Question: I'm trying to use an Ajax post to return a list of provinces from xml when a country is selected.
This is the error message I get:

The xml seems to be okay - the error message displays the correct states/provinces when a country is selected, but for some reason it errors and I can't use the success callback function.
I believe I'm supposed to echo the xml response in my php, and the $(document).ready function should contain the ajaxError handler function, but I can't alert my list of provinces/states in the success callback. Does anyone know what I'm missing here?
'''
<select name="aff_country" onChange="loadStates(this.value);">
<option value="Select Me">Select Me</option>
</select>
'''
'''
$(document).ready(function() {
$(document).ajaxError(function(e,xhr,settings,exception) {
alert('Error Page: ' + settings.url + '
'+'Error Message:
' + xhr.responseText );
});
});
function loadStates(country_value) {
$.post("/states.php", {con_name: country_value}, function(data) {
console.log(data);
},"xml");
}
'''
'''
<?
$request_obj = new Request();
$request_obj->flds = $_REQUEST;
$states = array();
$states = $country_bus_obj->states($request_obj,$_CONFIG);
$xml .= "<?xml version="1.0" encoding="UTF-8"?>";
$xml .= "<response>";
$xml .= "<status>" . $status . "</status>";
$xml .= "<message>" . $trans->msg . "</message>";
$xml .= "<states>";
foreach ($states as $item) {
$xml .= "<state>";
$xml .= "<name>" . $item['sta_name'] . "</name>";
$xml .= "</state>";
}
$xml .= "</states>";
$xml .= "</response>";
header('Content-type: text/xml');
header('Cache-Control: no-cache');
echo $xml;
?>
'''
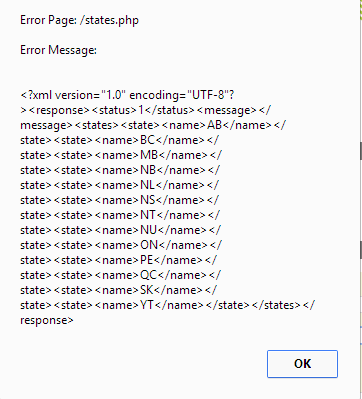
Answer: In case anyone is experiencing the same issue... I solved this by removing all of the line breaks at the bottom of my included php files.